Current action and preconditions to check: trajectory_clear

Your task: For each precondition in the list above, predict whether it will hold at this action.

Consider the current scene as observed from the mobile robot's camera, and analyze the predicted future states of all dynamic agents (e.g., people, animals, vehicles, or any moving entities) within the NEXT SECOND.

IMPORTANT: Only answer "very likely" if you are absolutely certain—based on strong, clear evidence—that a dynamic agent will violate the precondition in the predicted future state. Do NOT answer "very likely" for unlikely, ambiguous, or low-probability risks.

Ask yourself for each precondition: Is there a high probability, with clear and convincing evidence, that the predicted future states of any dynamic agent will interfere with the predicted future state of the currently executing action within the NEXT SECOND, causing that precondition to fail?

Assess the risk level based on these predictions. Use "likely" or "very likely" if motions create a clear risk of interference.

Use "neutral" or "improbable" if agents are nearby but their predicted paths are clearly diverging or non-conflicting.

Failure Risk Categories: "very improbable", "improbable", "neutral", "likely", "very likely"

Answer Format: Output ONLY the probability_of_failure value from these categories: "very improbable", "improbable", "neutral", "likely", "very likely"

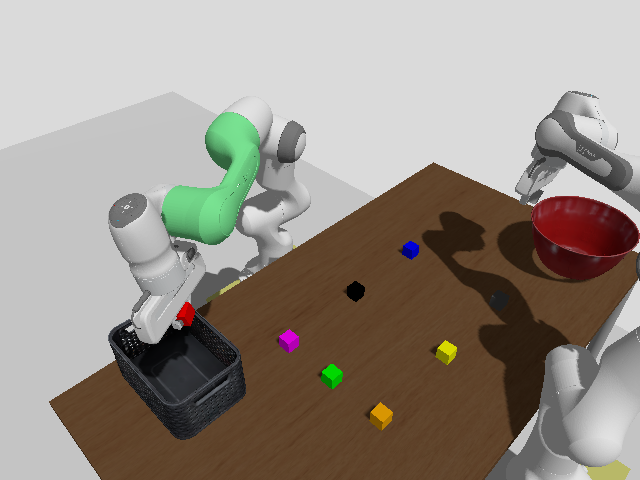

Answer: very improbable